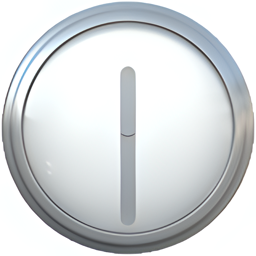
Name: clock face twelve thirty
Emoji: 🕧
Group: Travel & Places
Sub-group: time